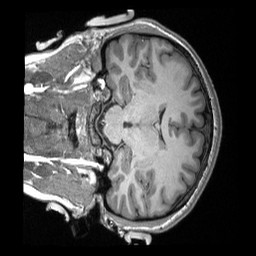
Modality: T1w
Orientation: coronal
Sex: female